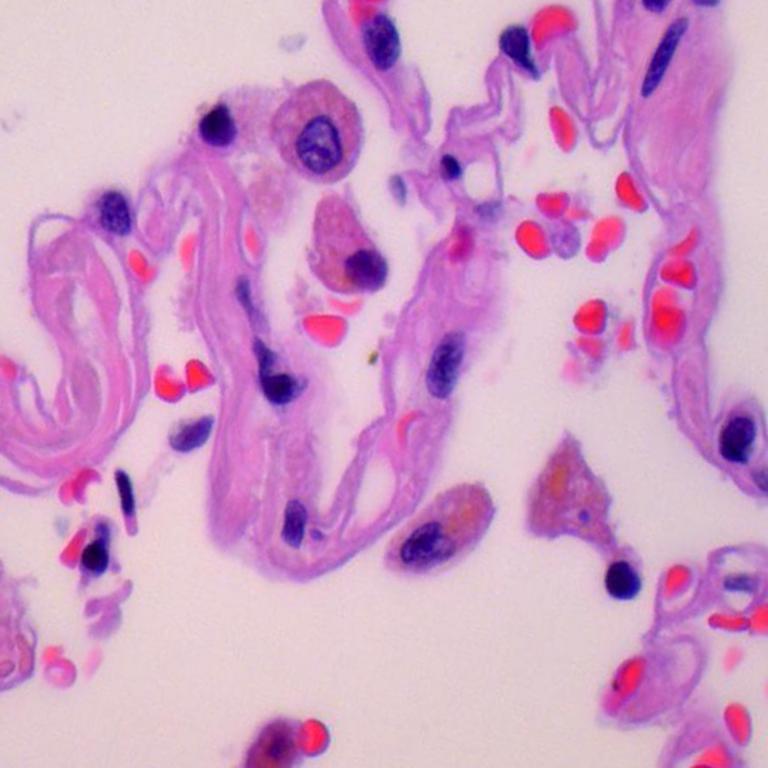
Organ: lung
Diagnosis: benign